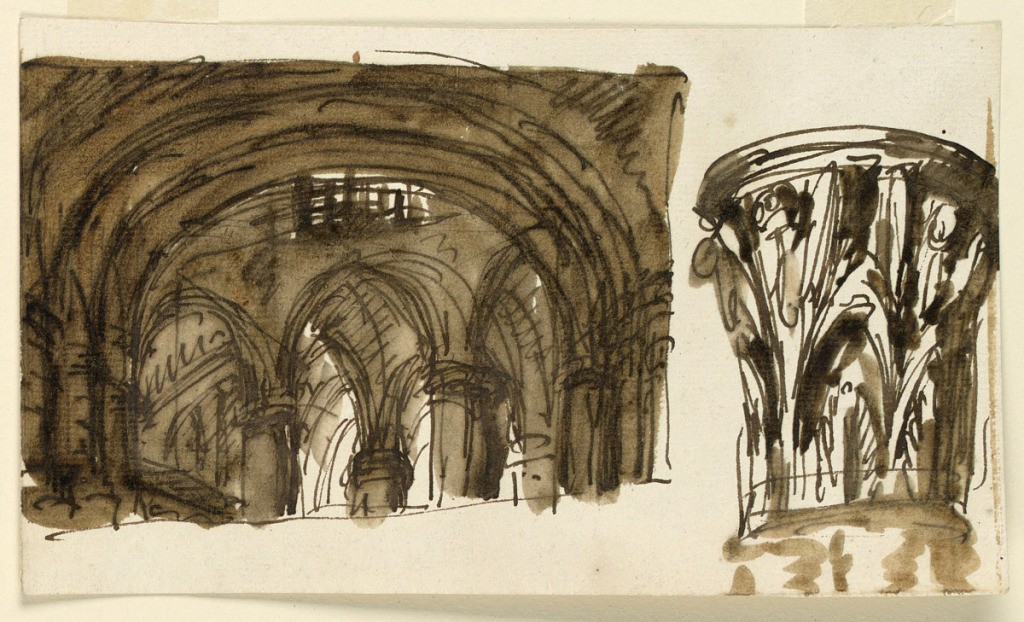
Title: Stage Design for the Interior of a Vaulted Hall and a Capital
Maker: Giuseppe Barberi, Italian, 1746–1809
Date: early 19th century
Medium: Pen and brown ink, brush and brown wash on off-white laid paper
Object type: Drawing
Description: High vaulted Gothic hall with barred window. Detail of capital at right.